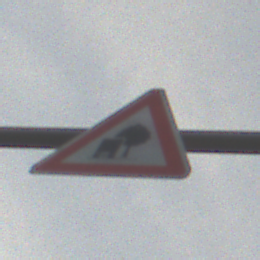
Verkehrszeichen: UnzureichendesLichtraumprofil
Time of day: SunriseSunset
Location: Outdoor (Nature)
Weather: PartlyCloudy
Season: NotSpecified
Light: Natural